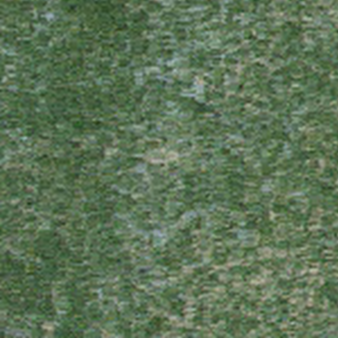
Label: other